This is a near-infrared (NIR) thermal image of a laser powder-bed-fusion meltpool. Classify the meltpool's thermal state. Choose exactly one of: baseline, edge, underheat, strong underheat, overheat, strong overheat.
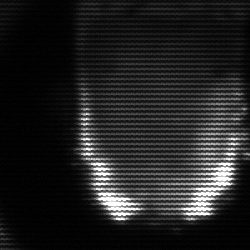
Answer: baseline